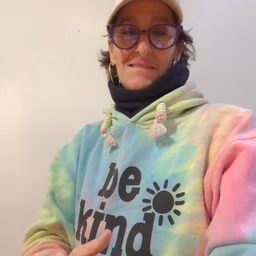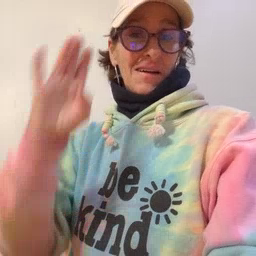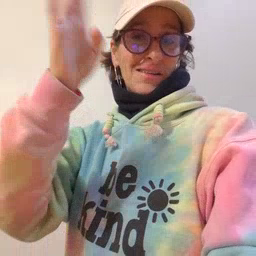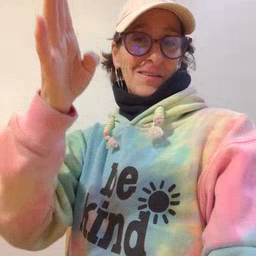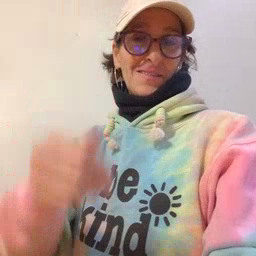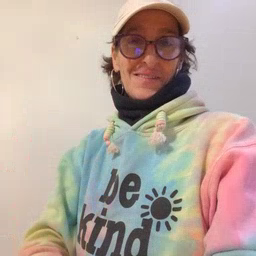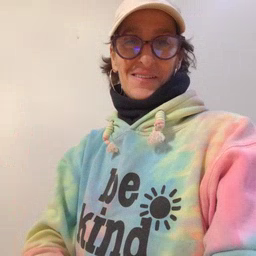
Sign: hello